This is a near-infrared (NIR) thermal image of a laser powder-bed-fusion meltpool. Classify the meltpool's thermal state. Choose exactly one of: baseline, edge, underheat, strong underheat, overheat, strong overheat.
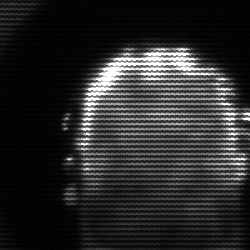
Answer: baseline